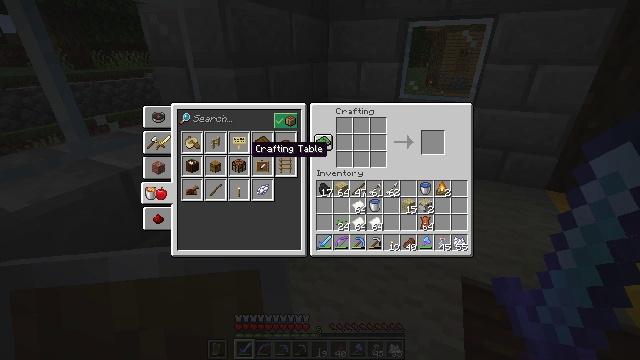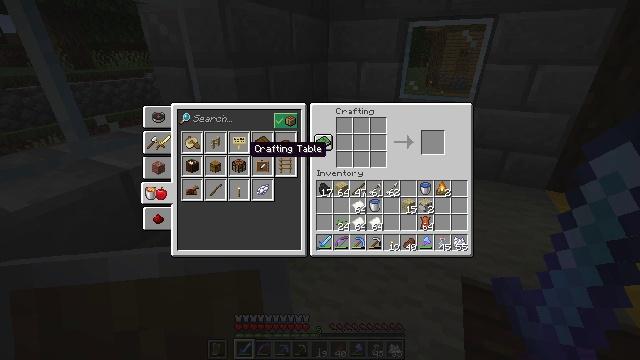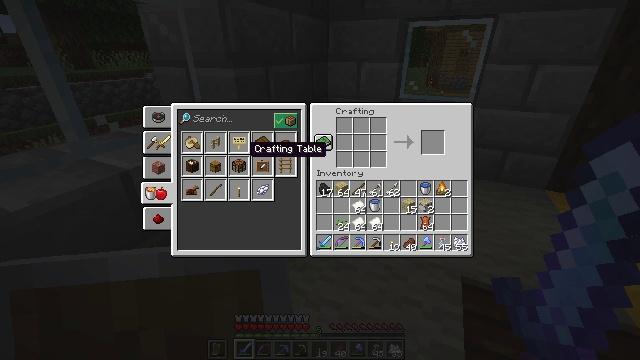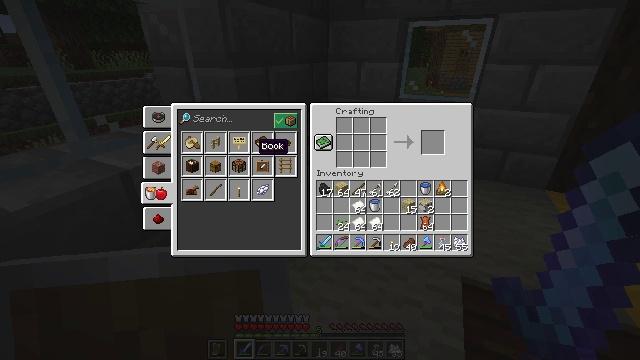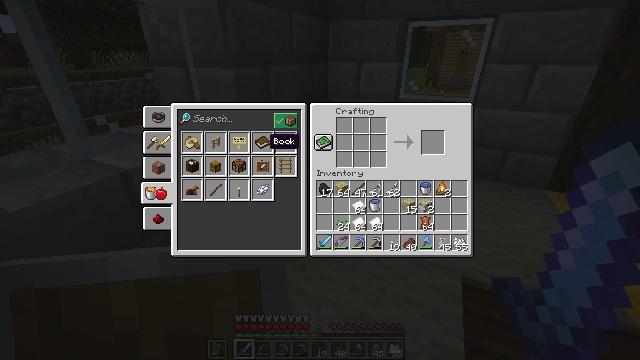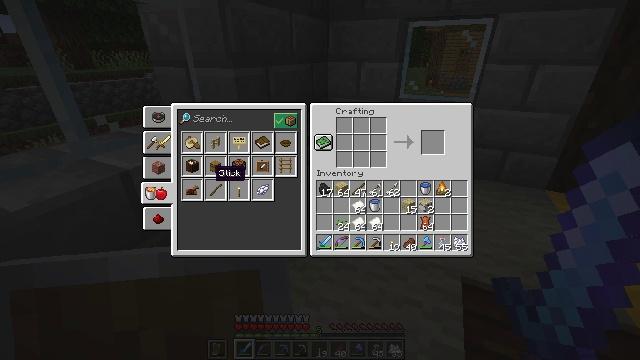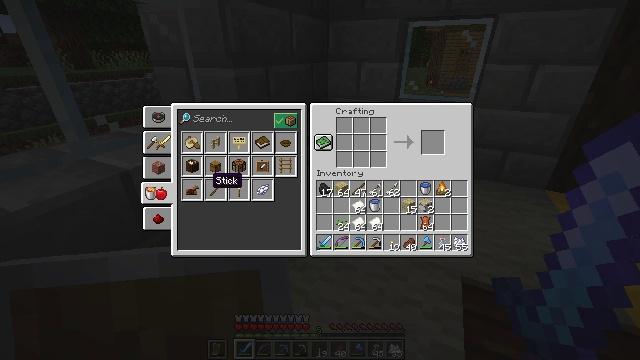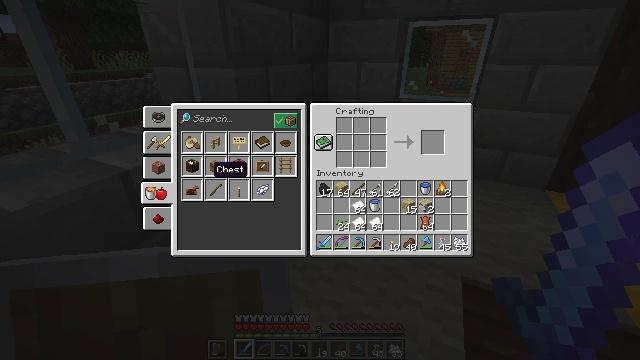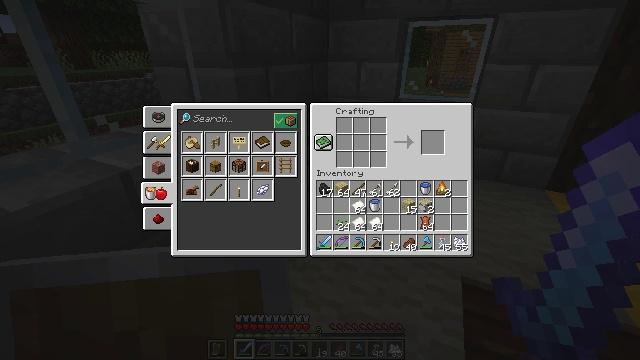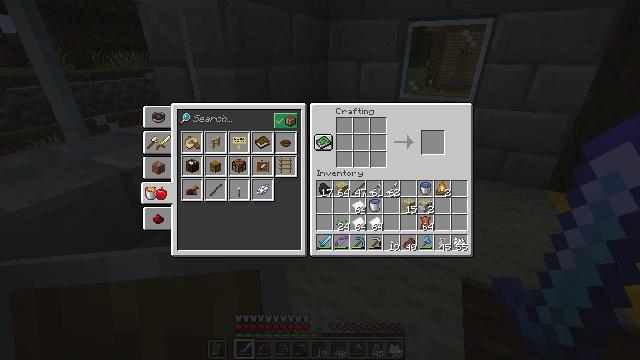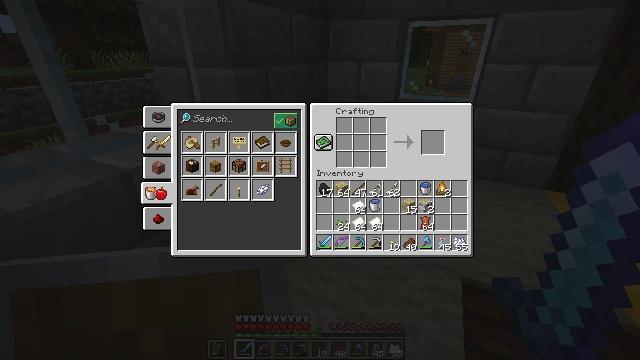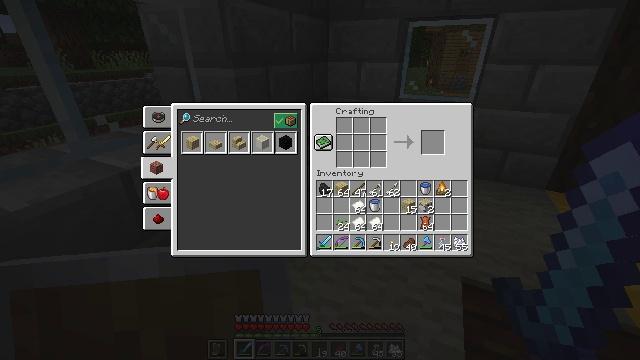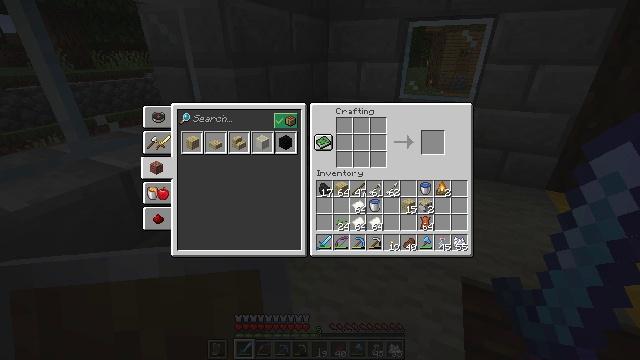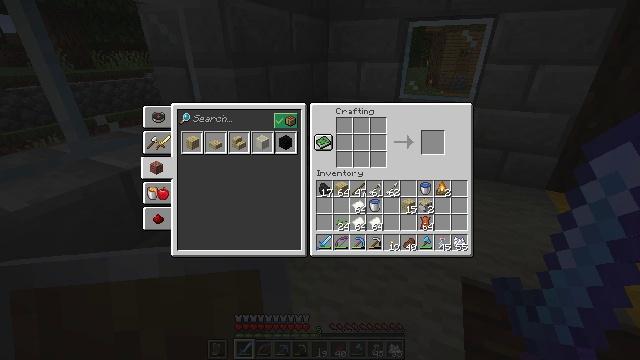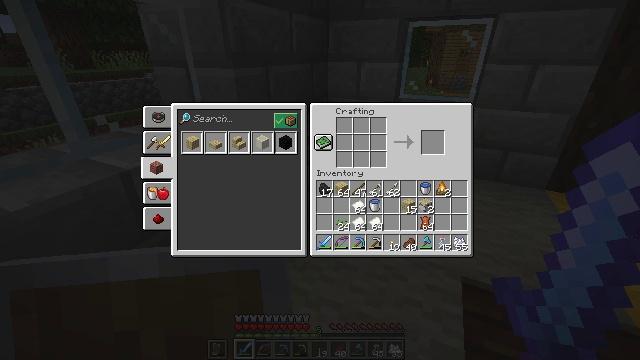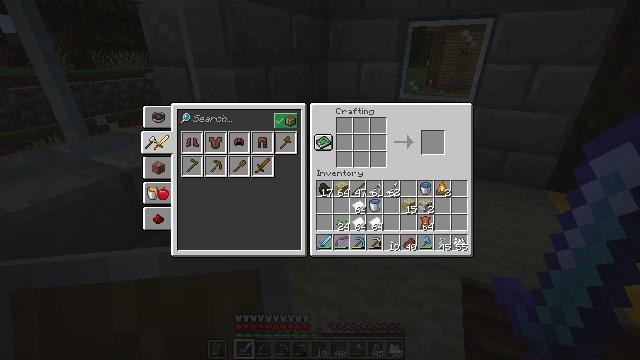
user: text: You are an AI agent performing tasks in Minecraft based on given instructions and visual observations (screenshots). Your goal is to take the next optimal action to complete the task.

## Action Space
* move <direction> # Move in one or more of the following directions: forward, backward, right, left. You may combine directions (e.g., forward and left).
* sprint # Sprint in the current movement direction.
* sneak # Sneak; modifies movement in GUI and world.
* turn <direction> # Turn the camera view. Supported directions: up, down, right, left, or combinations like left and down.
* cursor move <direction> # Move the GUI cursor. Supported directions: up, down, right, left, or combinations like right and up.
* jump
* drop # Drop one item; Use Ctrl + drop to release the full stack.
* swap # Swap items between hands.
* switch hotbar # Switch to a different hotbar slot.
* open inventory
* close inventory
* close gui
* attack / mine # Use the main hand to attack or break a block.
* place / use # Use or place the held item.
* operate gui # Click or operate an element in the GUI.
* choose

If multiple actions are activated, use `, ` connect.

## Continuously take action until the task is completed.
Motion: motion action
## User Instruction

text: Follow the recipe to craft a campfire.
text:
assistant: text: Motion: no_op
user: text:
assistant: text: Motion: no_op
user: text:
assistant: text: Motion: cursor move right
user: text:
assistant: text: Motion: cursor move right
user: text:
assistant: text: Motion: cursor move left and down
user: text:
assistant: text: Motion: cursor move down
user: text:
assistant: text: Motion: cursor move up
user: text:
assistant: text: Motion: cursor move left
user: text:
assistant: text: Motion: cursor move left and up
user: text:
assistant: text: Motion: no_op
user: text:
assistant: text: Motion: operate gui
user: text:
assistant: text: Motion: no_op
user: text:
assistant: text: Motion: cursor move up
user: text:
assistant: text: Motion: no_op
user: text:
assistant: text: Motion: operate gui
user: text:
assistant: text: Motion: cursor move down
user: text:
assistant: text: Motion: operate gui
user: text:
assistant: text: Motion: operate gui
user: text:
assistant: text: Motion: cursor move down
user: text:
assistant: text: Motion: operate gui
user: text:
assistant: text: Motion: no_op
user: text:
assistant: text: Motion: no_op
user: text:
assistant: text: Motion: no_op
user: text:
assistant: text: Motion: no_op
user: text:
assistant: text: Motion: cursor move down
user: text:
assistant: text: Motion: operate gui
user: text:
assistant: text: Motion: operate gui
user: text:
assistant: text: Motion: no_op
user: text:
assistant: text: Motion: no_op
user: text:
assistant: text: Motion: cursor move right and up